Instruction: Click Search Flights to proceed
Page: home
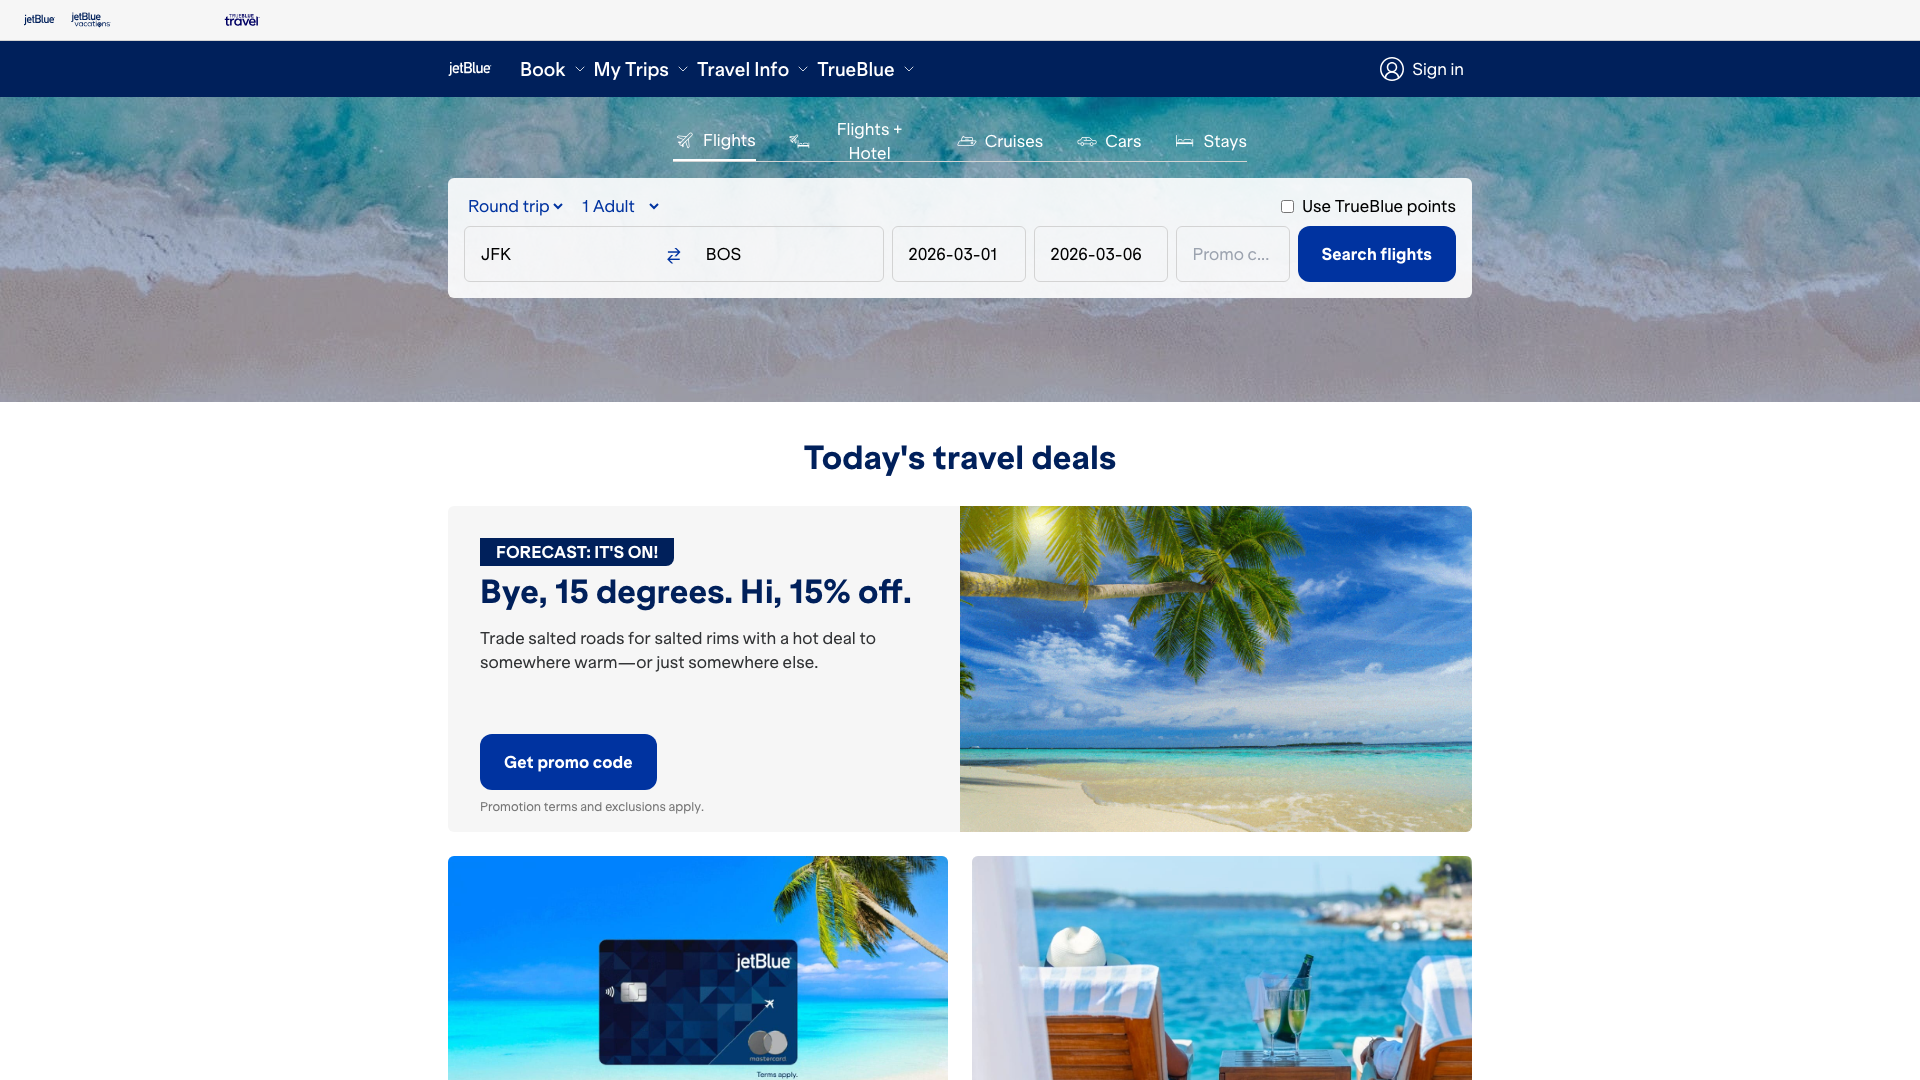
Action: click